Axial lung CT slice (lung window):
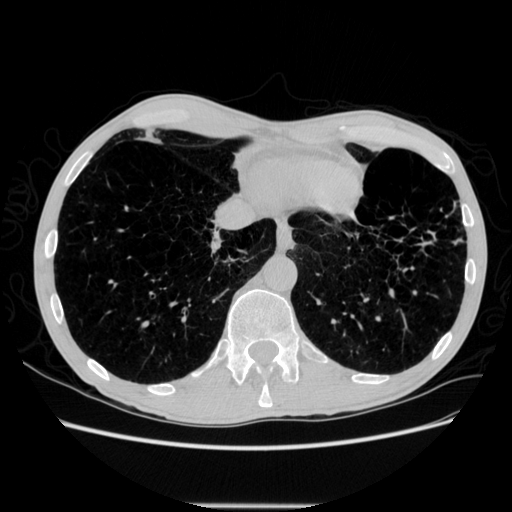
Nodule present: no